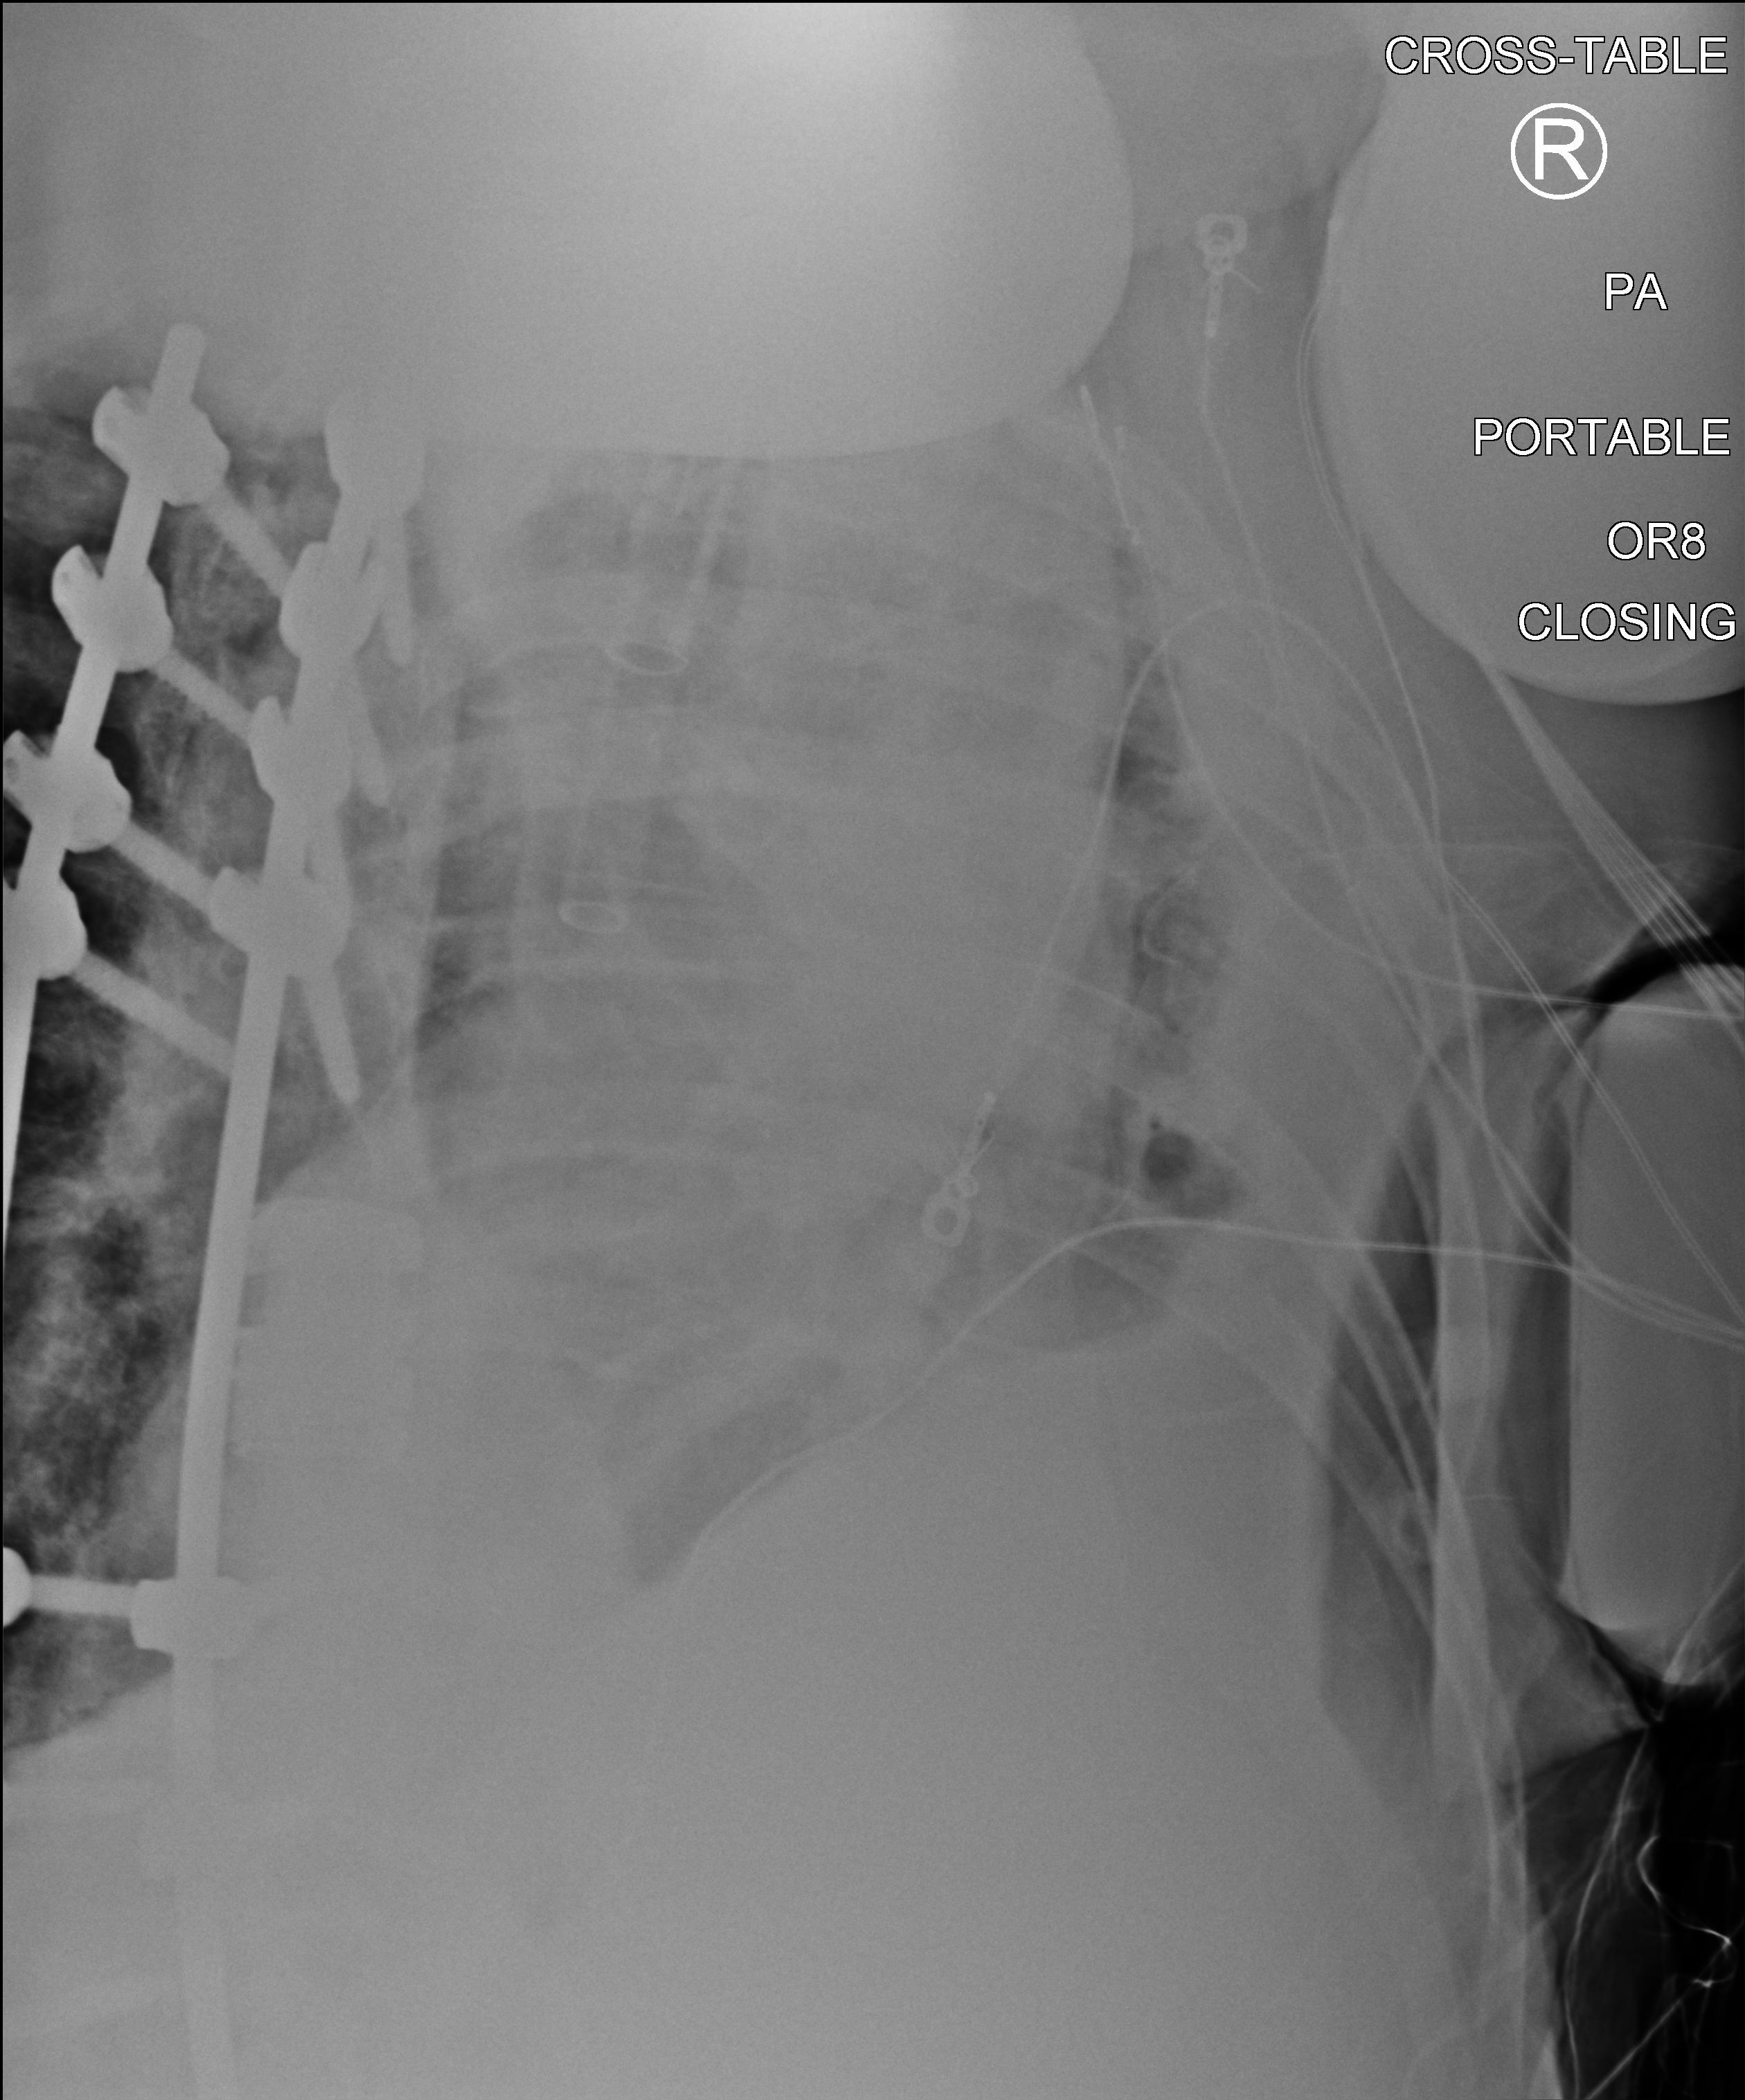
View: AP
Implant manufacturer: medtronic solera